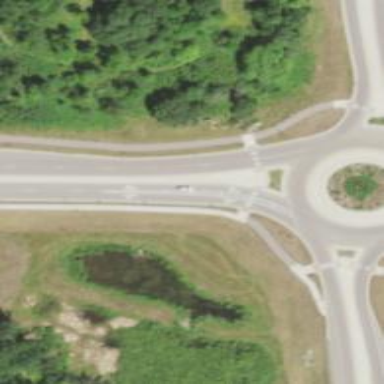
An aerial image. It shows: Unmarked road crossing.